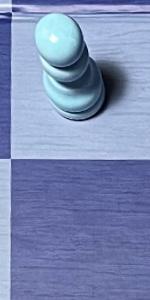
Label: Empty